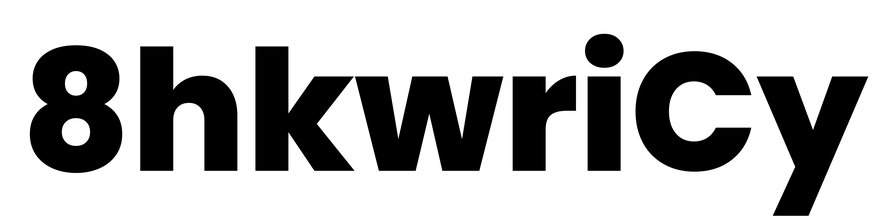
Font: Poppins-ExtraBold